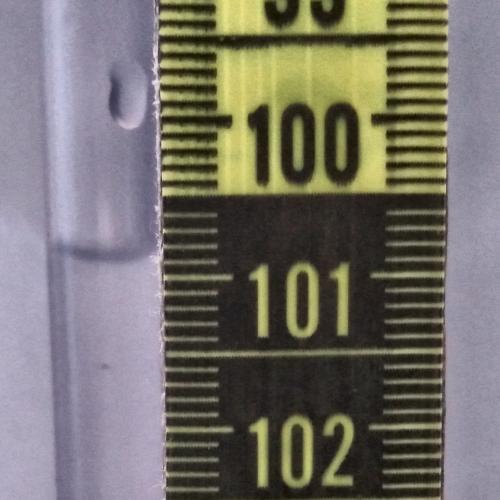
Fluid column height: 100.9 cm